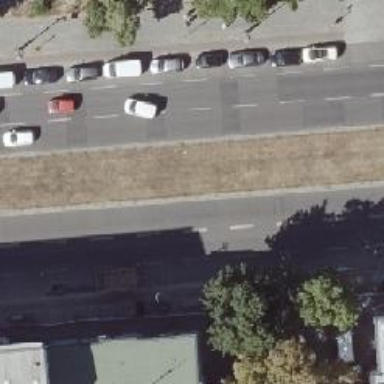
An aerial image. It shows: Secondary road with asphalt surface and parallel on-street parking lane on the right. There is cycle track on the right side of the road.